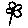
Label: flower